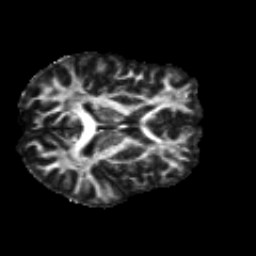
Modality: FA
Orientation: axial
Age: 30
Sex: male
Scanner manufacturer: siemens
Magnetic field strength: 3 T
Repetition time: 8.8 s
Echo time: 0.085 s